Field crop: tomato
Growth stage: 1
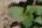
Species: solanum